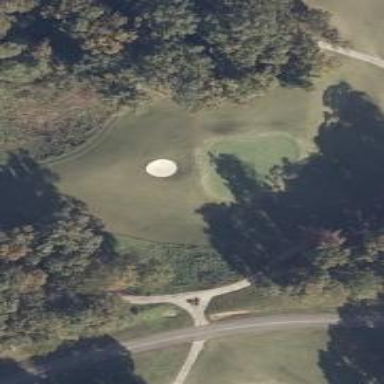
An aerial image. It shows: View of golf hole.